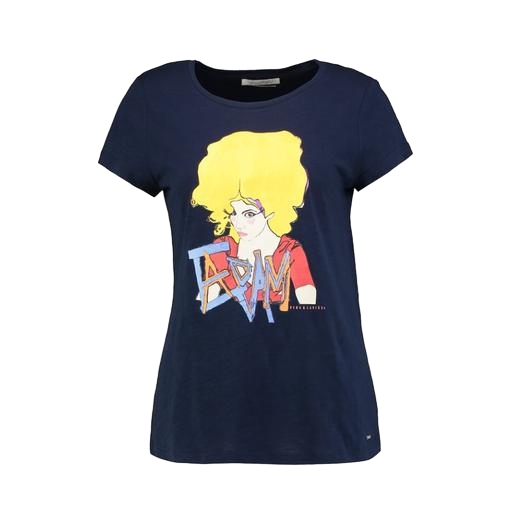
blue plus size printed t-shirt only macy, multicolor debbie harry t-shirt, t-shirt twist graphic, white background